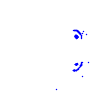
Particle: kaon